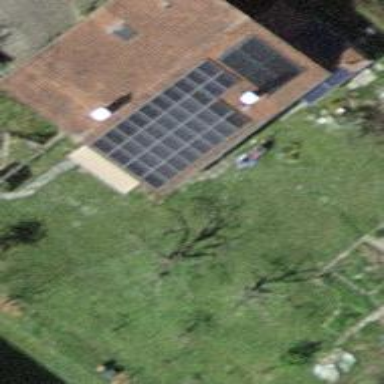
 consisting of solar photovoltaic panels."